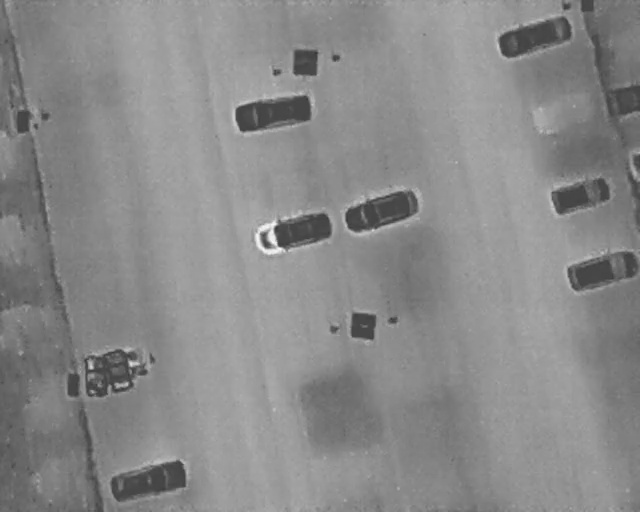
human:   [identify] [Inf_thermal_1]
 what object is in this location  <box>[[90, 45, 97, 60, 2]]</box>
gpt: <ref>1 large car at the right</ref>